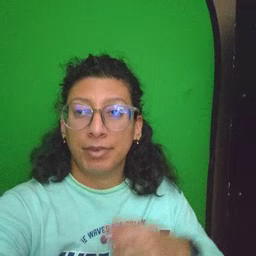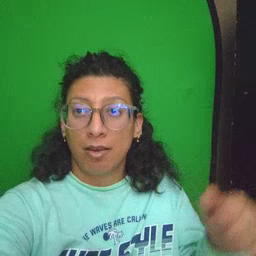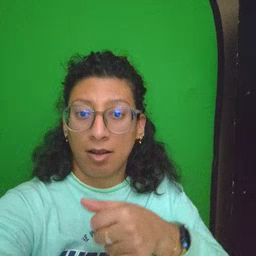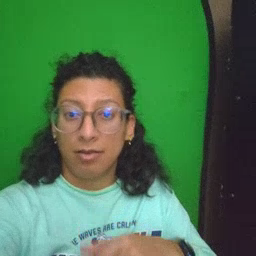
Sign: hide